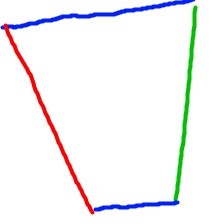
Shape: trapezoid